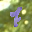
Label: 7